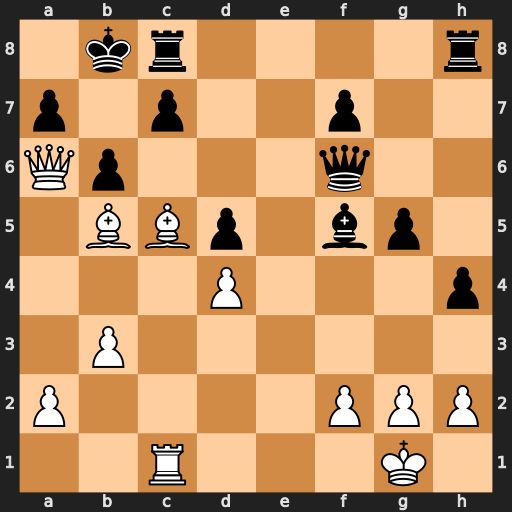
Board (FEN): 1kr4r/p1p2p2/Qp3q2/1BBp1bp1/3P3p/1P6/P4PPP/2R3K1
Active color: w
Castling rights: -
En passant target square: -
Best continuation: Be7 Qg6 Bc6 Qxc6 Rxc6